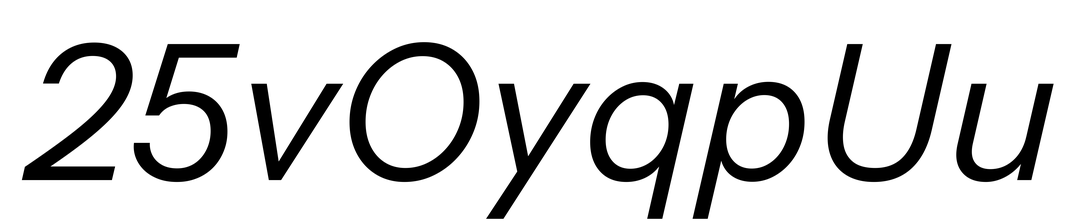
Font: InstrumentSans-Italic_Italic